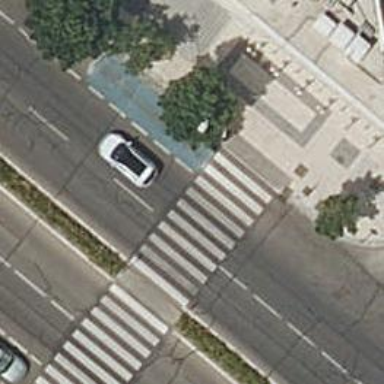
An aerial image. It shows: Unmarked zebra crossing on footway.